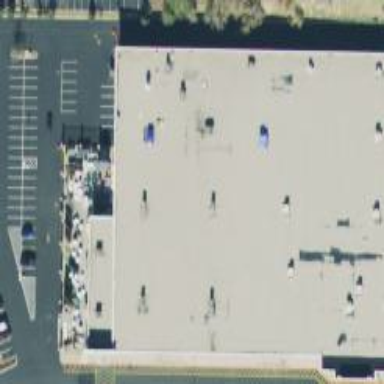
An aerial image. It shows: Building.